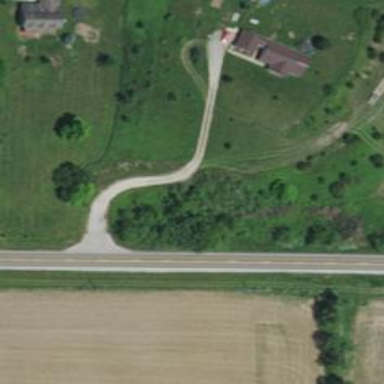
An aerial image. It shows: Driveway leading to service road.